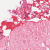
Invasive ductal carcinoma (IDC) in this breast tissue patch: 0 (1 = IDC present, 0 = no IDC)